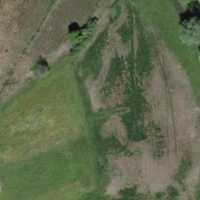
EUNIS habitat code: 23
Species observed at this site:
Lysimachia vulgaris